Question: I have the following query:
'''
SELECT
CONVERT(varchar(20),GetDate(),103) as 'Today''s Date'
,(D.Forename + ' ' + D.Surname) as 'Driver Name'
,V.Registration as 'Allocated Truck Reg'
,R.CollectionCompanyTown as 'Collection Location'
,R.DeliveryCompanyTown as 'Delivery Location'
,R.[Collection Date]
,R.[Delivery Date]
,R.[Fee Charge] as 'Revenue'
,R.Quantity
,R.ReservationsID
,C.[Trading Name] as 'Customer'
,Count([Customers Order Ref]) as count
,R.[Customers Order Ref]
FROM
tblReservation R
--LEFT JOIN tblDeliveryStages ds ON ds.ReservationsID = R.ReservationsID
LEFT JOIN tblDriver D ON D.DriverID = R.DriverID
LEFT JOIN tblVehicle V ON V.VehicleID = R.VehicleID
LEFT JOIN tblCustomer C ON C.CustomerID = R.CustomerID
LEFT JOIN tblReservationItems RI on RI.ReservationsID = r.ReservationsID and RI.Deleted != 1
LEFT JOIN tblManifestReservation MR ON MR.ReservationsID = R.ReservationsID
LEFT JOIN tblLoadManifest LM ON LM.LoadManifestID = MR .LoadManifestID
GROUP BY
R.[Customers Order Ref]
,R.ReservationsID
,D.Forename
,D.Surname
,V.Registration
,R.CollectionCompanyTown
,R.DeliveryCompanyTown
,R.[Collection Date]
,R.[Delivery Date]
,R.[Fee Charge]
,R.Quantity
,R.[Customers Order Ref]
,C.[Trading Name]
ORDER BY ReservationsID desc
'''
The two main parts are the reservationsID and the Customers Order Ref. ReservationsID will always be unique, customers order ref will not, some reservations will share the same customers order ref.
I am trying to get a count of how many reservations share the customers order ref but the current count field just returns the below:

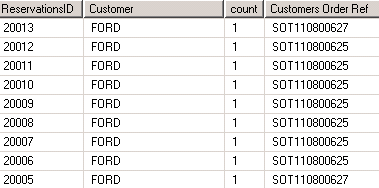
Answer: You can use the <URL>' and completely remove the 'GROUP BY' clause. Something like:
'''
Count(*) OVER (PARTITION BY [Customers Order Ref])
'''
If I've understood what you're asking for correctly.